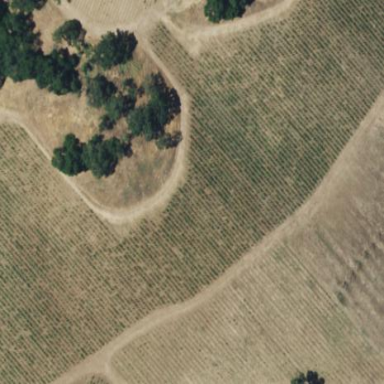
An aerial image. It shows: Beautiful vineyard in the countryside.